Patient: sex M, age 62
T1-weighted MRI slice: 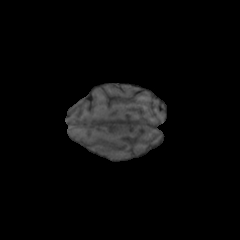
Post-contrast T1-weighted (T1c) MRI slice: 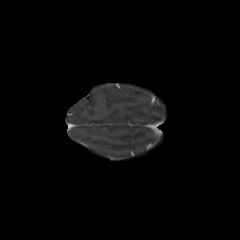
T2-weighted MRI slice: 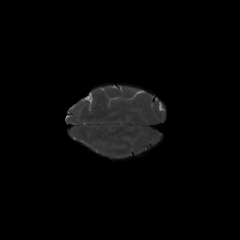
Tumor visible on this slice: no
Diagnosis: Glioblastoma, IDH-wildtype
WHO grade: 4